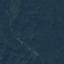
Label: Forest